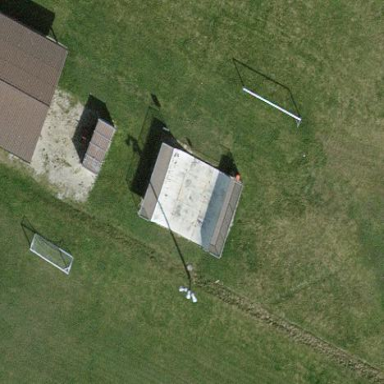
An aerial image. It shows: Pitch for leisure activities.